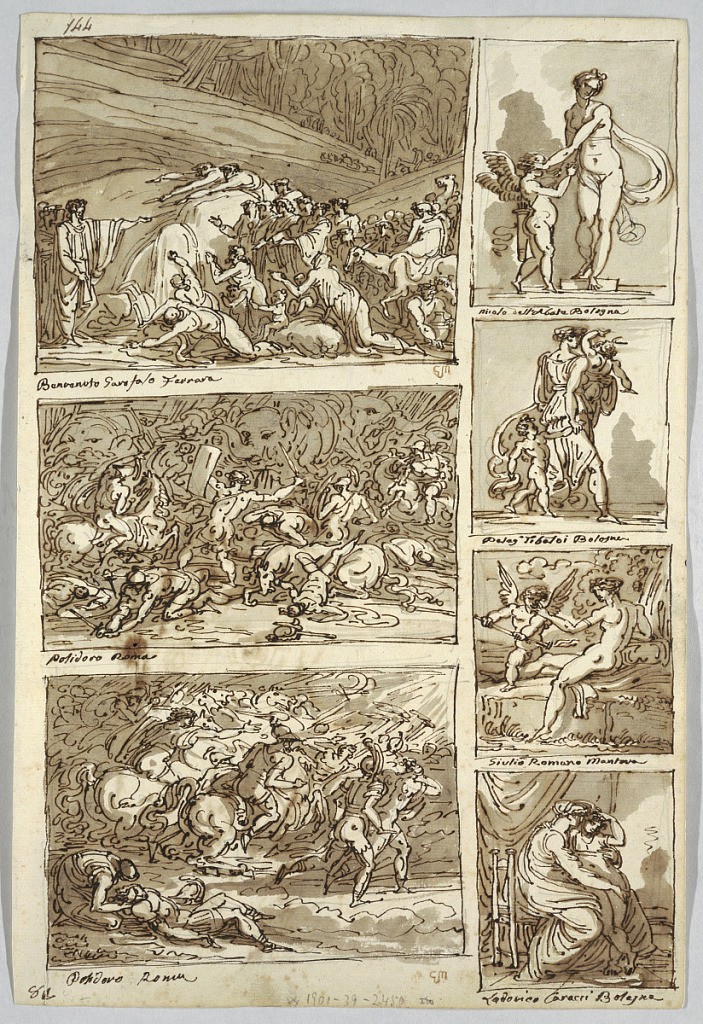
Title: Sketchbook Page: Studies after Paintings in Ferrara, Rome, Bologna, Mantua after Artists Tibaldi, Raphael, Andrea del Sarto and Polidoro; Verso: Bird Skeleton and Horse's Head
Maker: Felice Giani, Italian, 1758–1823
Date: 1811–14
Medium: Pen and brown ink, brush with brown wash over traces of graphite on cream laid paper
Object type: Drawing
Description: Moses striking rock; inscribed: Benvenuto Garofalo Ferrara. Two battle scenes, inscribed: Polidoro Roma. Venus and cupid, inscribed: Nicolo dell' Abate Bologna. Woman abducting two children, inscribed: Peleg' Tibaldi Bologna. Venus and Cupid with torch, inscribed Giulio Romano Mantua. Virgin and Christ as boy, inscribed: Ludovico Caracci Bologna. Left bottom corner inscribed: 81. Left top corner inscribed: 144. Verso: skeleton of griffon, shown in profile. Bottom: head of horse in three-quarter profile; parts marked at right from 1-4 and 1-5. Left bottom corner inscribed: Forli/ 15 Aprile 1814.